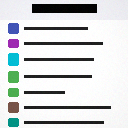
Screen state: on